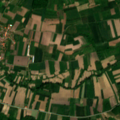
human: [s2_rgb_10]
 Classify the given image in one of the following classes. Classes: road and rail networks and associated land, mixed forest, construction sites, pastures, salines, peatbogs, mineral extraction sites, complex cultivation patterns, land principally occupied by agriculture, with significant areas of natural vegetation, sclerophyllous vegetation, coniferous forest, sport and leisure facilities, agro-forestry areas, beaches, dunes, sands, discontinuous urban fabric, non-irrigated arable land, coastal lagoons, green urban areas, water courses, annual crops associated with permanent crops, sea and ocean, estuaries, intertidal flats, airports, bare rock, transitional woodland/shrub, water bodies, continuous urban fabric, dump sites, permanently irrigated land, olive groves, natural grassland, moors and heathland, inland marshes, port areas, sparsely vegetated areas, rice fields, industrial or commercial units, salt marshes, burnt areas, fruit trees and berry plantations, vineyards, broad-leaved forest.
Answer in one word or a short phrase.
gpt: discontinuous urban fabric, complex cultivation patterns, land principally occupied by agriculture, with significant areas of natural vegetation